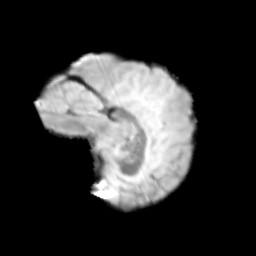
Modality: T2w
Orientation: sagittal
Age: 9
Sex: male
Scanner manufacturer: siemens
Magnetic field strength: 3 T
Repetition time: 3.8 s
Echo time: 0.07 s